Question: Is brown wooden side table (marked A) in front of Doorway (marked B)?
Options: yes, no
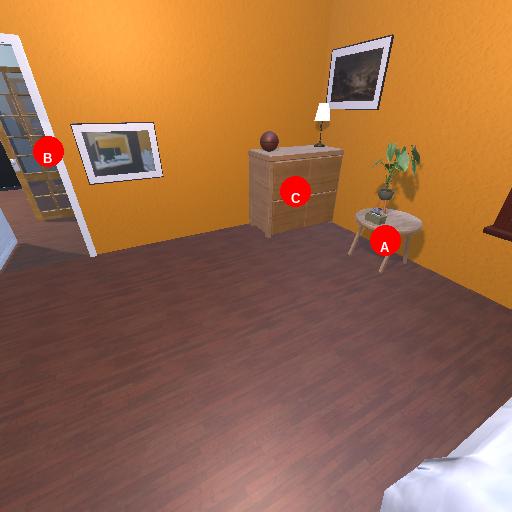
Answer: yes